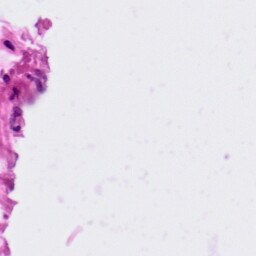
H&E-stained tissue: Ovarian